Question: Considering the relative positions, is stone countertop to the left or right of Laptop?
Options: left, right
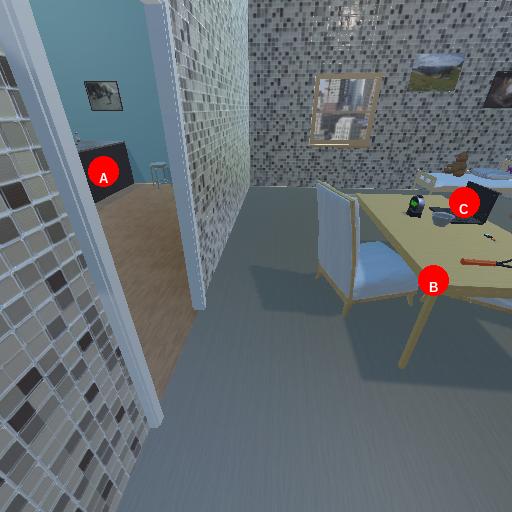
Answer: left